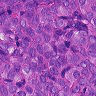
Metastatic tissue present: yes